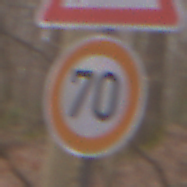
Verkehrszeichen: Geschwindigkeit70
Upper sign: WildwechselLinks
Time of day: Midday
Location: Outdoor (Nature)
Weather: Overcast
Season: Autumn
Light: Natural